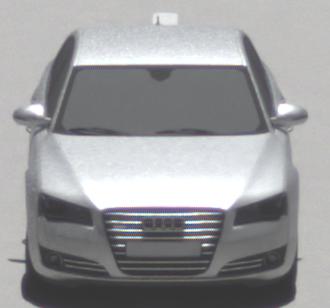
Make: Audi
Model: A8 D4
Model produced from: 2009
Model produced until: 2017
Doors: 4
Color: white
Road condition: dry road
Daytime: midday
Contrast: high contrast